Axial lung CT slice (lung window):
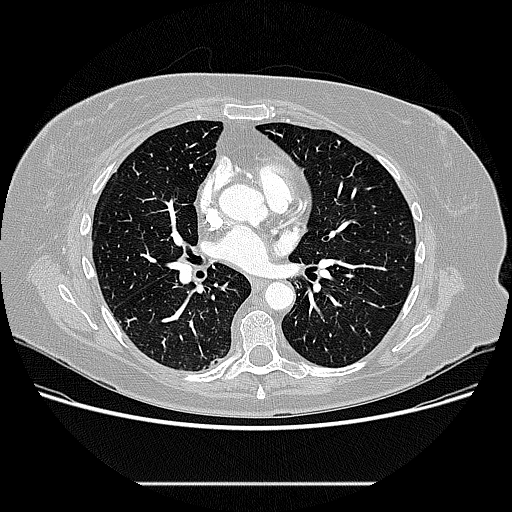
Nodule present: no